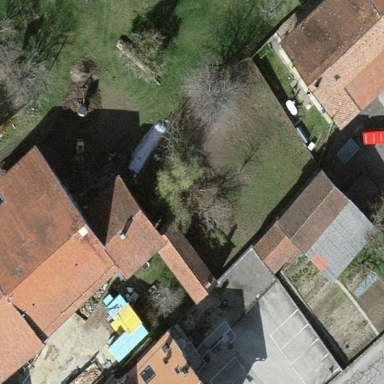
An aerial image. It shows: Simple house.